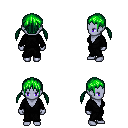
a pixel art fantasy rpg character, female body template, dark elf, purple skin, gray robe, magenta pants, green twin-tailed hairstyle, four views (front, back, left, right), 2x2 character sprite sheet, small pixel art, hard edges, no anti-aliasing